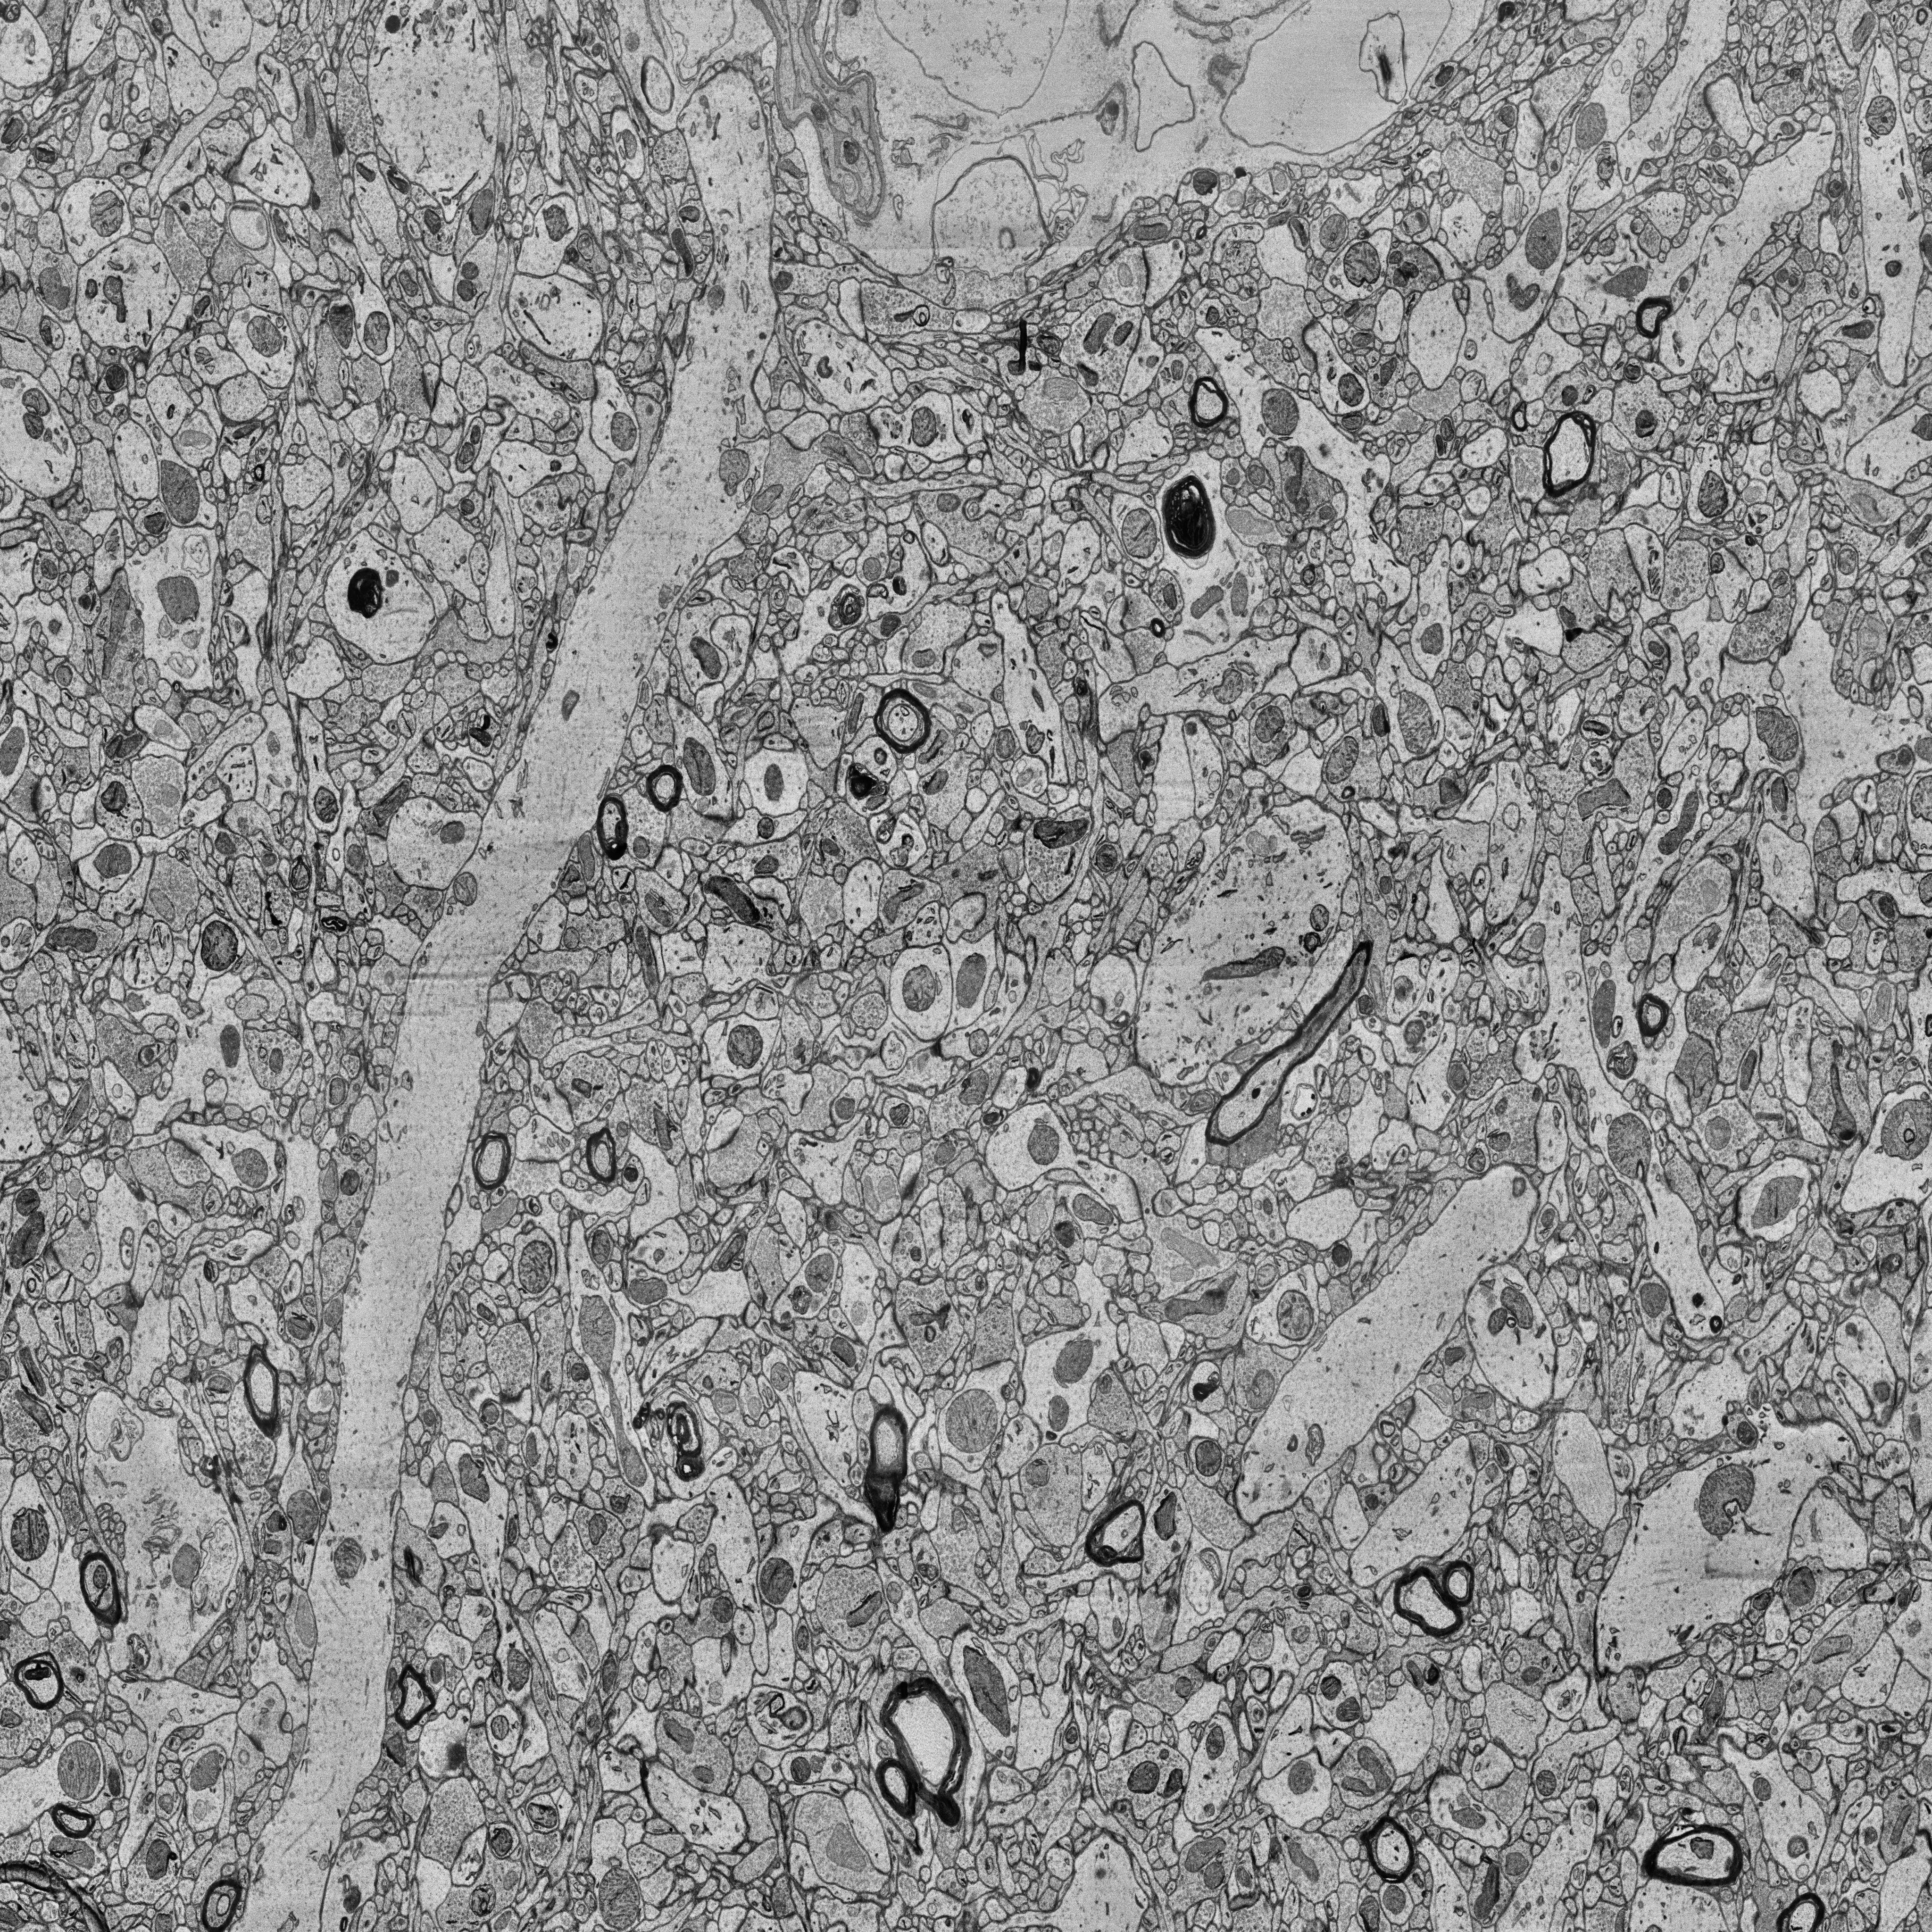
Electron microscopy slice of human cortex tissue
Slice depth (z): 95
Mitochondria instances in slice: 460